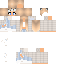
A female human skin with pale skin, wearing blonde long hair dressed in a white tshirt and blue pants, featuring a closed mouth.